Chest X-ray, PA view. Patient: 49 years old, sex F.
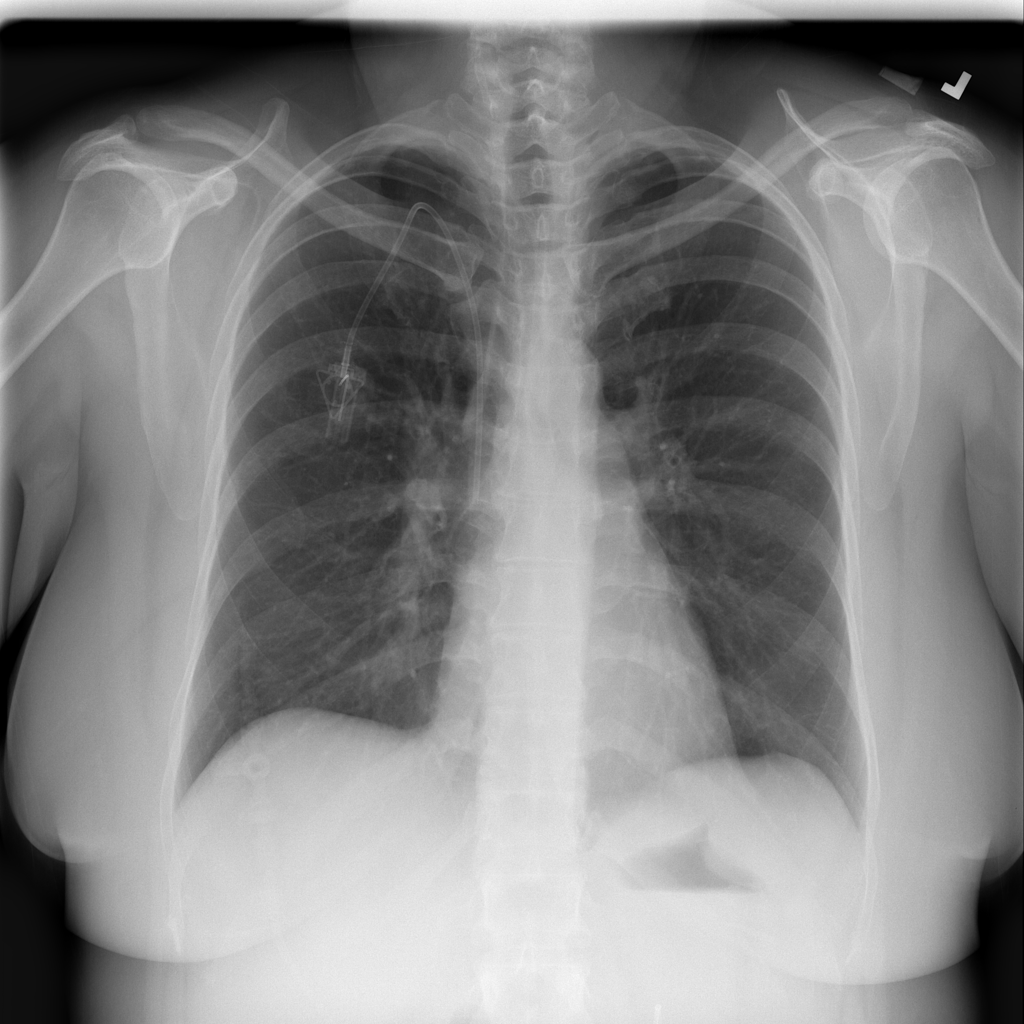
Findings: Infiltration